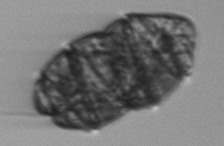
Label: Margalefidinium